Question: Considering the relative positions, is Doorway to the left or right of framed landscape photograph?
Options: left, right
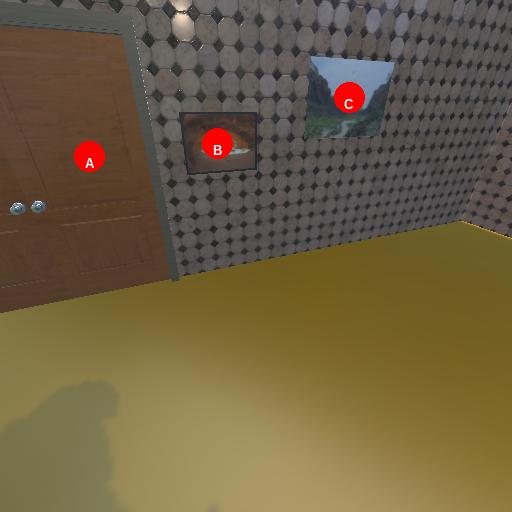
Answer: left